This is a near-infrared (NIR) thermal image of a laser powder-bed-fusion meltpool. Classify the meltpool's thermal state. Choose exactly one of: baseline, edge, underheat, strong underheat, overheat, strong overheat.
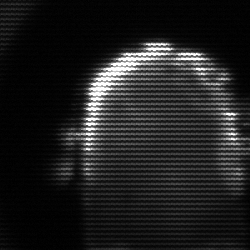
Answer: baseline